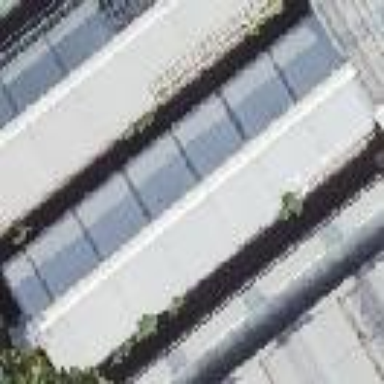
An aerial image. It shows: Greenhouse.